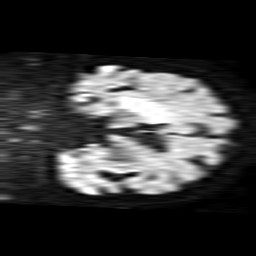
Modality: TRACE
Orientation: coronal
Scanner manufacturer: philips
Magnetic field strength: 1.5 T
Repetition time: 3.877 s
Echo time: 0.09873 s